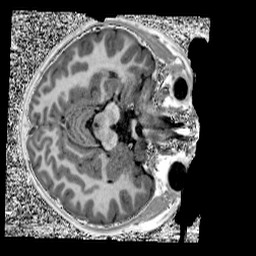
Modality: UNIT1
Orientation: axial
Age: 9
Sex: male
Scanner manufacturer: siemens
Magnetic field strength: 3 T
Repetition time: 4 s
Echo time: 0.00303 s